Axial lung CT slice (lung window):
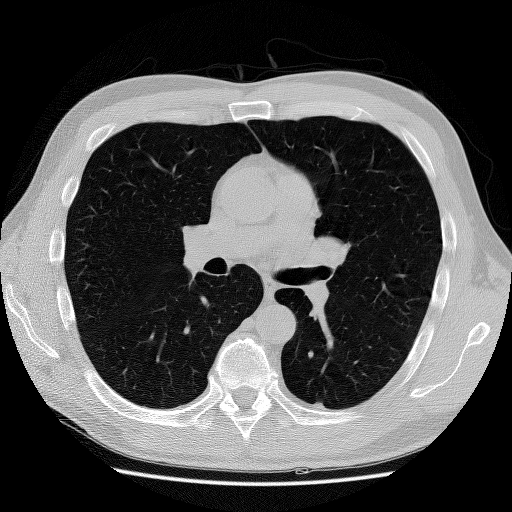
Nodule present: yes
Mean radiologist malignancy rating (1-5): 2